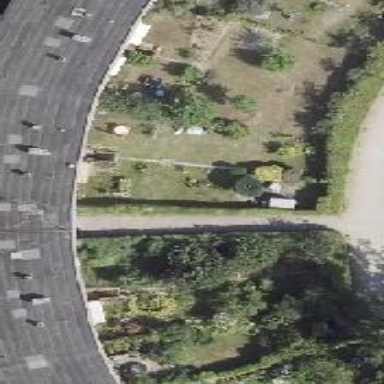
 designed for leisure activities on land."